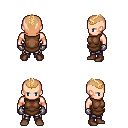
a pixel art fantasy rpg character, male body template, human, light skin, brown tunic, metal pants, light blonde short mohawk hairstyle, gold tiara, metal gloves, brown shoes, four views (front, back, left, right), 2x2 character sprite sheet, small pixel art, hard edges, no anti-aliasing